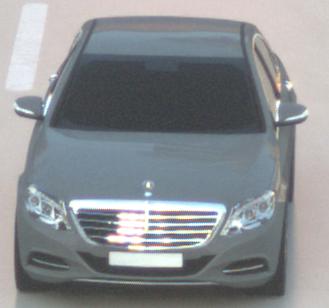
Make: Mercedes-Benz
Model: S 400 HYBRID
Detailed model: S-Class (222) Limousine
Model produced from: 2013/05
Model produced until: 2015/04
Doors: 4
Color: gray
Road condition: wet road
Daytime: sunrise or sunset
Contrast: low contrast